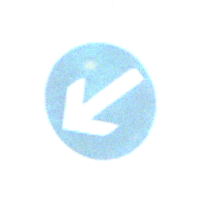
Verkehrszeichen: VorgeschriebeneVorbeifahrtLinks
Umgebung: Roofed, Suburban
Tageszeit: MorningAfternoon
Wetter: PartlyCloudy
Licht: Natural
Jahreszeit: Winter
Kontrast: LowContrast